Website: bh-photo
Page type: address-validator
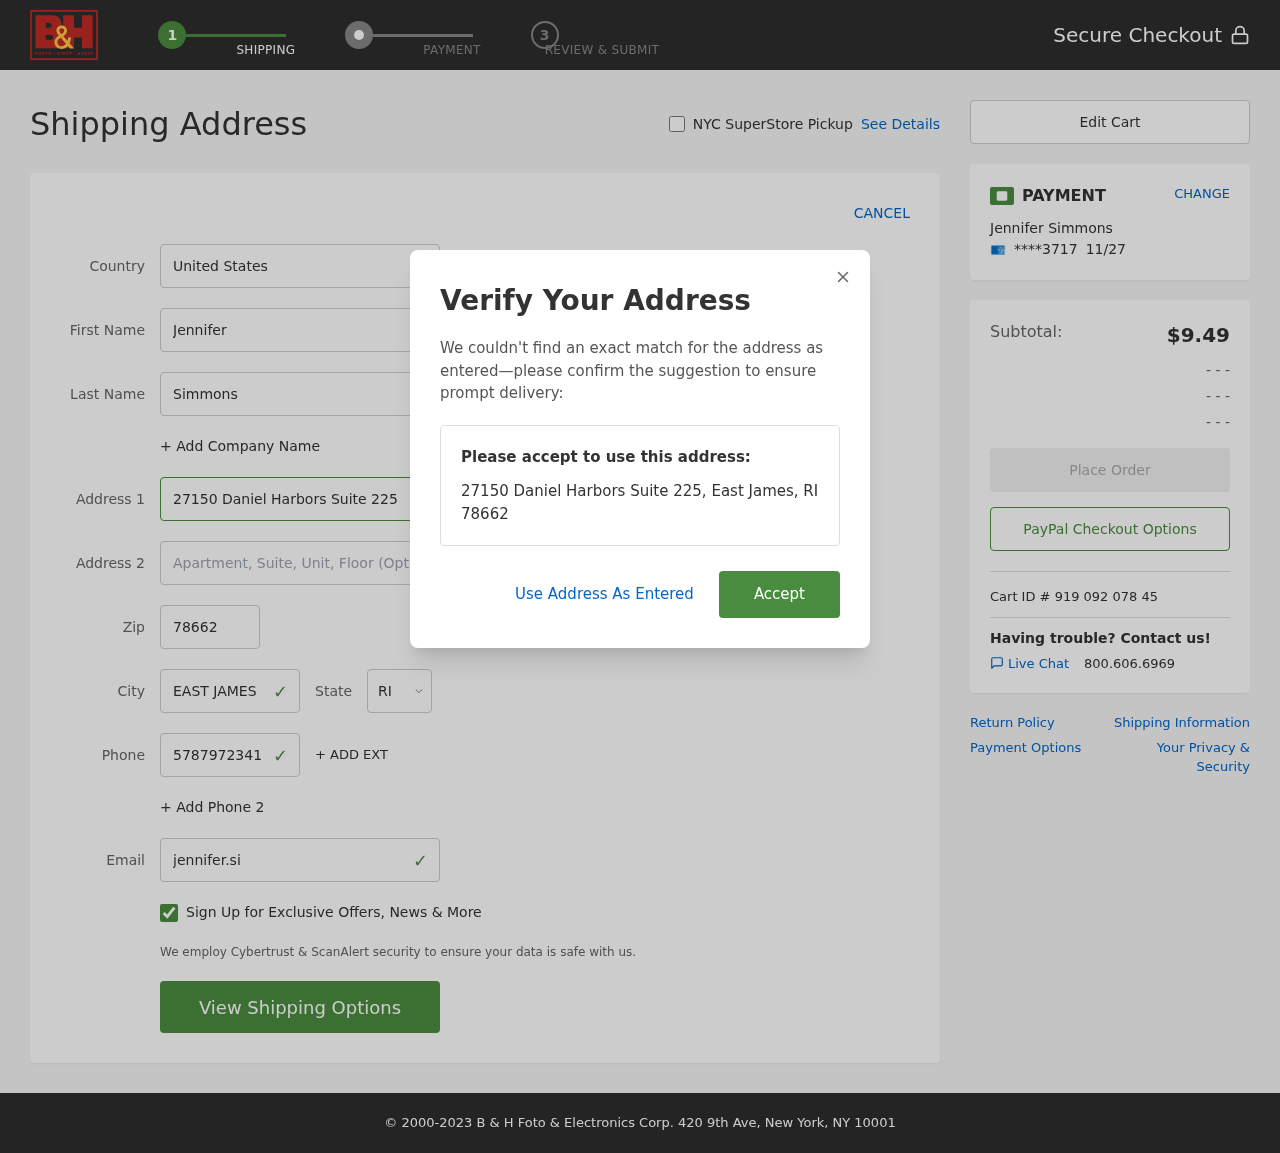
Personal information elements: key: PII_CARD_EXPIRY
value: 11/27
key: PII_CARD_LAST4
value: ****3717
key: PII_CITY
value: East James
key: PII_COUNTRY
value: United States
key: PII_EMAIL
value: jennifer.simmons@gmail.com
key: PII_FIRSTNAME
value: Jennifer
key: PII_FULLNAME
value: Jennifer Simmons
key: PII_LASTNAME
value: Simmons
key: PII_PHONE
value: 5787972341
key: PII_POSTCODE
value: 78662
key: PII_STATE_ABBR
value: RI
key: PII_STREET
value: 27150 Daniel Harbors Suite 225
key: PII_CITY_STATE_ZIP
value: East James, RI 78662
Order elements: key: ORDER_SUBTOTAL
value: $9.49
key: ORDER_ID
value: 919 092 078 45